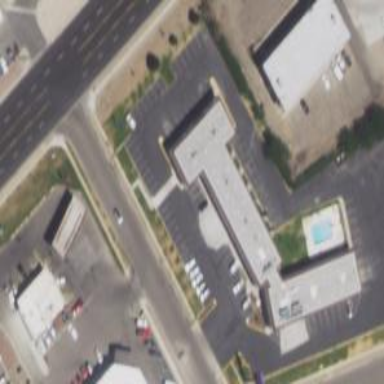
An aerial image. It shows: Building that is motel.